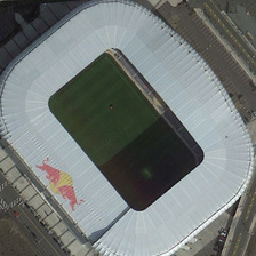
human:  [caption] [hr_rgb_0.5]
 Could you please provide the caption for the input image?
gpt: It's a square gym.

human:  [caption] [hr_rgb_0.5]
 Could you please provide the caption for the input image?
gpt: The building is white and the ground is green.

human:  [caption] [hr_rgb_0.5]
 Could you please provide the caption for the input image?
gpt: This is a square gym.

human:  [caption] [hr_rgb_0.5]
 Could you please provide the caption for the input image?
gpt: The buildings are white and the ground is green.

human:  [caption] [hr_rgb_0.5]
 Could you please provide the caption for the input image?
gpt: This is the square gym.